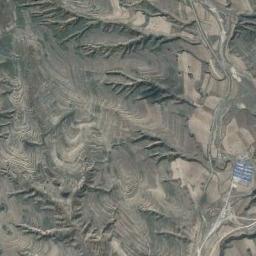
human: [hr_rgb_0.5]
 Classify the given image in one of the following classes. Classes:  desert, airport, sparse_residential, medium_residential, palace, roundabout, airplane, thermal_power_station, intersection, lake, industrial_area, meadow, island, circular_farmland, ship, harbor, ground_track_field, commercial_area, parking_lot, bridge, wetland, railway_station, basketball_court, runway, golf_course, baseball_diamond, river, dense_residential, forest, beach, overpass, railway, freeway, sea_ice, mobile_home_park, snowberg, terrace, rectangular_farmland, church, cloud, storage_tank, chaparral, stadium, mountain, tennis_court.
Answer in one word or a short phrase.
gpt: mountain